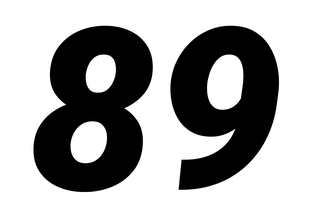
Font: Roboto-Italic_Black_Italic